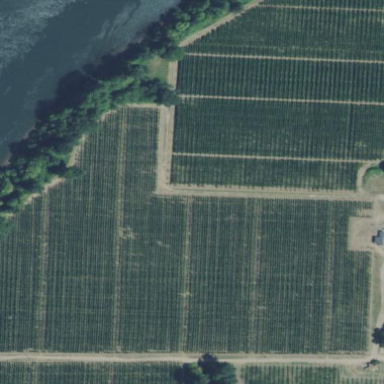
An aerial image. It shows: Orchard.